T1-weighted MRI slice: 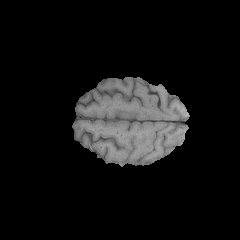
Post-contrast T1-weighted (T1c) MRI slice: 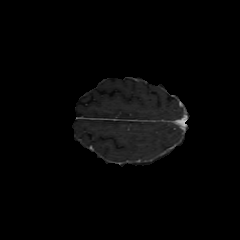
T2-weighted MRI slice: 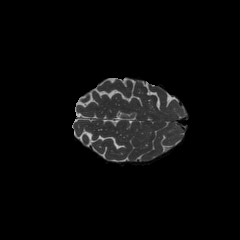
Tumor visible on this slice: no